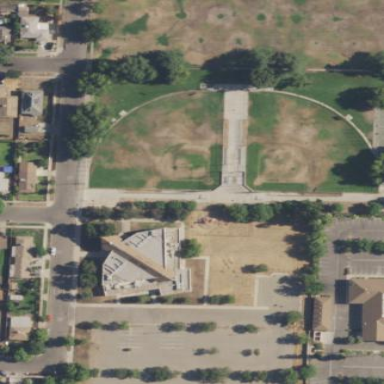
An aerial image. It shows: Public facility in the park area.